Question: I tested this code to create a stage with tabs:
'''
public void GeneralConfiguration()
{
Stage configurationStage = new Stage();
configurationStage.setTitle("General Settings");
configurationStage.initModality(Modality.WINDOW_MODAL);
Group grid = new Group();
TabPane tabPane = new TabPane();
//Create Tabs
Tab tabA = new Tab();
tabA.setText("Main Component");
tabA.setClosable(false); // da se mahne opciqta da se zatvarq tab
//Add something in Tab
StackPane tabA_stack = new StackPane();
tabA_stack.setAlignment(Pos.CENTER);
tabA_stack.getChildren().add(new Label("Label@Tab A")); // dobavq se tuka accordion
tabA.setContent(tabA_stack);
tabPane.getTabs().add(tabA);
Tab tabB = new Tab();
tabB.setText("Second Component");
tabB.setClosable(false); // da se mahne opciqta da se zatvarq tab
//Add something in Tab
StackPane tabB_stack = new StackPane();
tabB_stack.setAlignment(Pos.CENTER);
tabB_stack.getChildren().add(new Label("Label@Tab B"));
tabB.setContent(tabB_stack);
tabPane.getTabs().add(tabB);
Tab tabC = new Tab();
tabC.setText("Last Component");
tabC.setClosable(false); // da se mahne opciqta da se zatvarq tab
//Add something in Tab
StackPane tabC_vBox = new StackPane();
tabC_vBox.setAlignment(Pos.CENTER);
tabC_vBox.getChildren().add(new Label("Label@Tab C"));
tabC.setContent(tabC_vBox);
tabPane.getTabs().add(tabC);
//grid.add(tabPane);
grid.getChildren().add(tabPane);
// Configure dialog size and background color
Scene Scene = new Scene(grid, 800, 600, Color.WHITESMOKE);
configurationStage.setScene(Scene);
configurationStage.show();
}
'''
Can you tell me how I can fill the stage with the tabs body. Now I get this result:

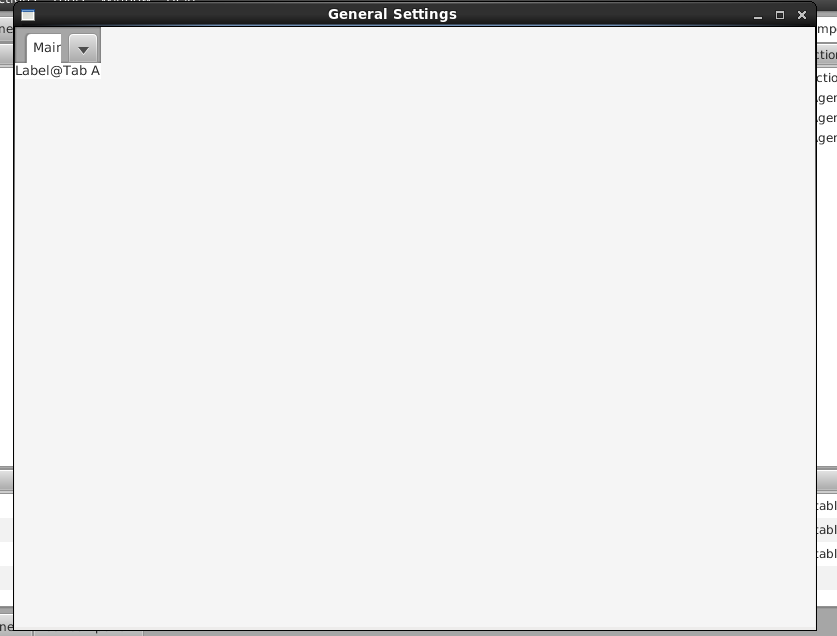
Answer: Don't put the tab pane into a grid. You can put it directly into the scene like:
'''
Scene Scene = new Scene(tabPane, 800, 600, Color.WHITESMOKE);
'''

And now you have all the tab pane adjusted to the size of the scene.
Hope it helps!